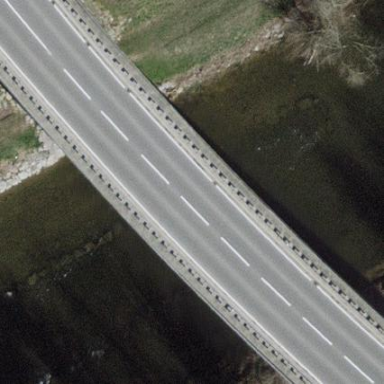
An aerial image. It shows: Artificial bridge that was man-made.